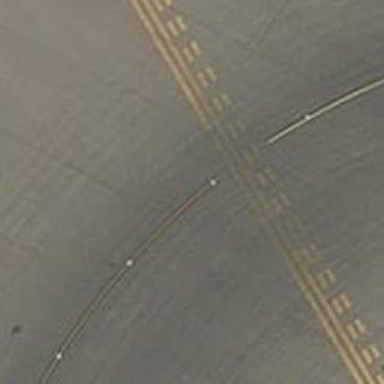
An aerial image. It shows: Runway holding position.